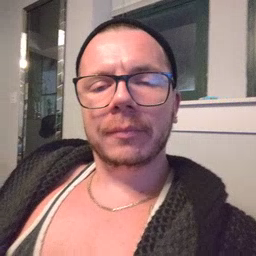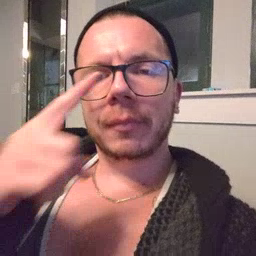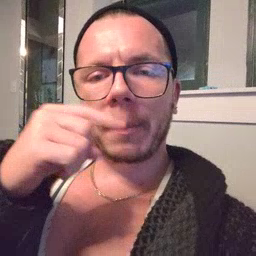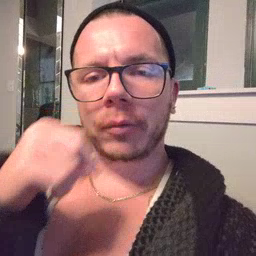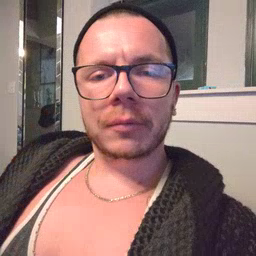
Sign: mouse